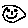
Label: smiley face